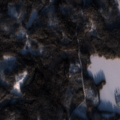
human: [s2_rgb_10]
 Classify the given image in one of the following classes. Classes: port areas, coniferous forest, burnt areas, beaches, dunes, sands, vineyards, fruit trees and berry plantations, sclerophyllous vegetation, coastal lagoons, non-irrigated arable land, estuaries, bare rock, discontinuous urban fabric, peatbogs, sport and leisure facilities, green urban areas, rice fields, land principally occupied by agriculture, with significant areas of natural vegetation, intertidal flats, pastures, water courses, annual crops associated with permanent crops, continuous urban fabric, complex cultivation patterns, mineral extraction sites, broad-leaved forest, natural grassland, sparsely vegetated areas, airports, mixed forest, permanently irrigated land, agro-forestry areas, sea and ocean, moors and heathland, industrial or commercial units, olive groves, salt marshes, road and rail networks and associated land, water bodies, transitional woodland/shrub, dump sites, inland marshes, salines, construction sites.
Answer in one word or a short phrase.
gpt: coniferous forest, mixed forest, water bodies